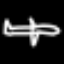
Label: airplane